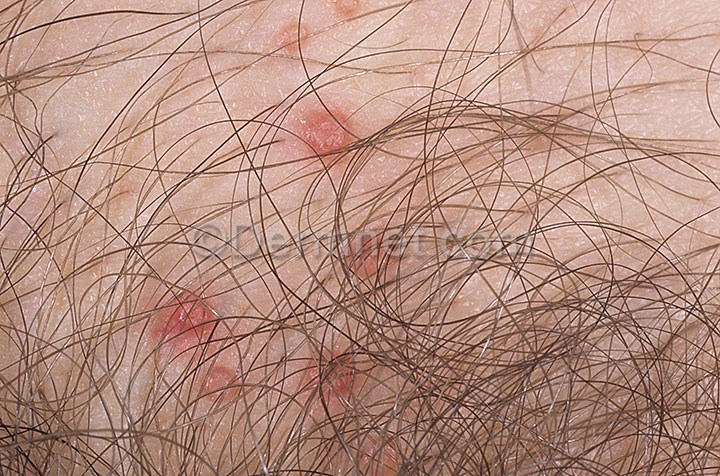
Disease: Herpes HPV and other STDs Photos